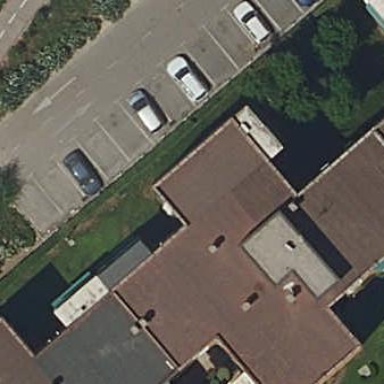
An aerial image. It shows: Residential building.